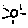
Label: sun